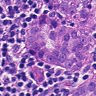
Metastatic tissue present: yes